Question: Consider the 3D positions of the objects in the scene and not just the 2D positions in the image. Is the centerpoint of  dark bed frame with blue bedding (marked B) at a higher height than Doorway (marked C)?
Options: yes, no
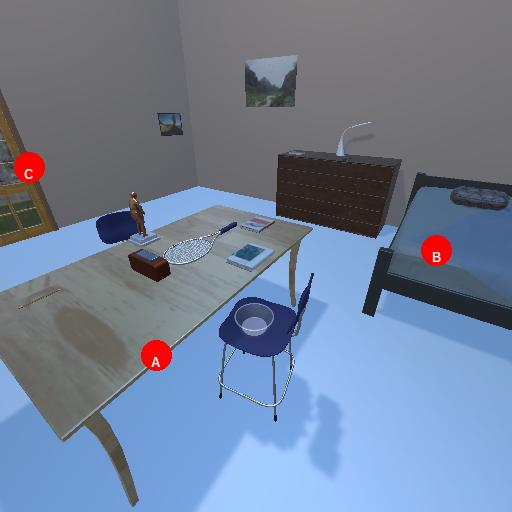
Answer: yes